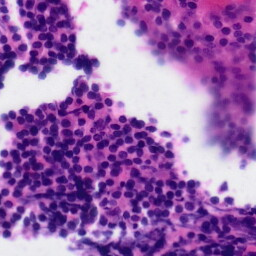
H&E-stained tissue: Tonsil